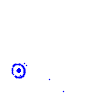
Particle: pion